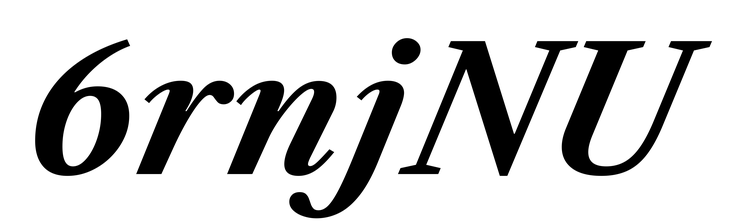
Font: LibreCaslonText-Italic_Bold_Italic